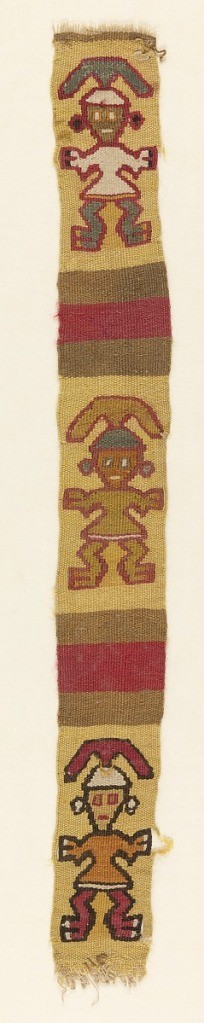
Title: Textile
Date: ca. 1300
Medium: wool, cotton Technique: plain weave with discontinuous wefts (slit tapestry)
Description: Strip with three standing figures with a headdresses on a yellow background. The three figures are separated from each other by two bands, each by a band of red with a band of tan at top and bottom.